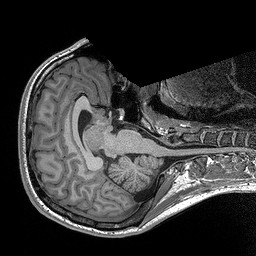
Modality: T1w
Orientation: axial
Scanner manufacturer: siemens
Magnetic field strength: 3 T
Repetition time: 2.3 s
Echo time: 0.00298 s